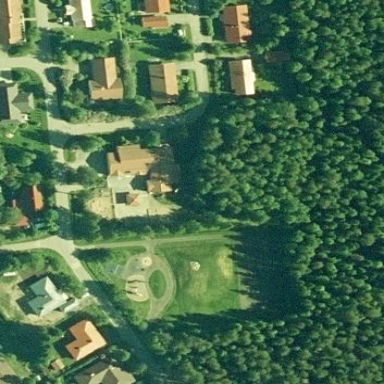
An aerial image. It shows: Kindergarten.